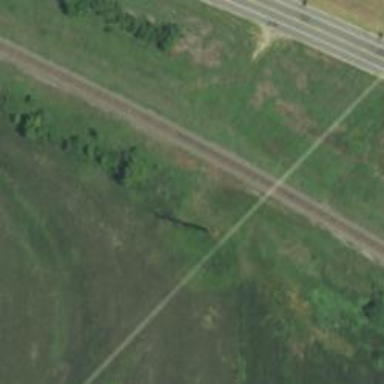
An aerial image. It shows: Railway track.